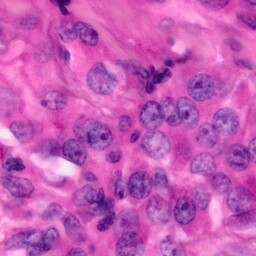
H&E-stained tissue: Pancreatic